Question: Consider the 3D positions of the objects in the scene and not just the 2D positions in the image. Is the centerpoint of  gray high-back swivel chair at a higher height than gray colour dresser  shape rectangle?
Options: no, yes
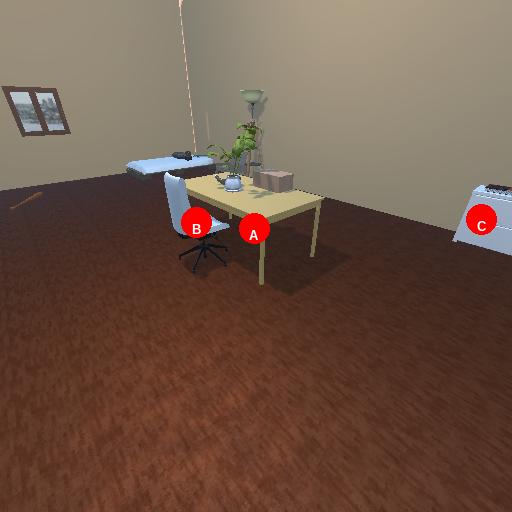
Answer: no